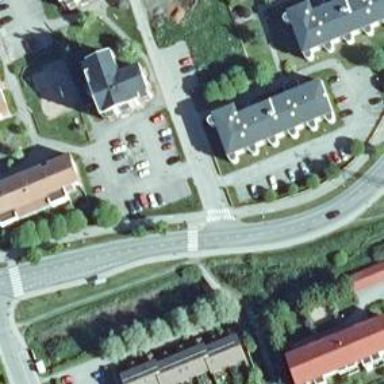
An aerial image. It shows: Marked crossing for cyclists on cycleway.